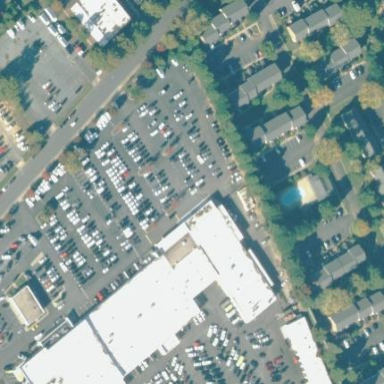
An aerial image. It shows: Building housing car shop.